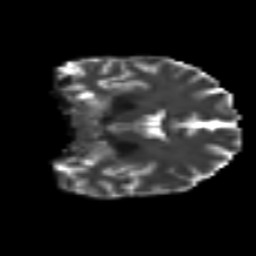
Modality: T2w
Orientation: coronal
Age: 47
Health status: ill
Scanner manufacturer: philips
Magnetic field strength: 3 T
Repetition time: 9 s
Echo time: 0.127 s